Interaction volume radius: 10 \u00c5
Interaction volume height: 10 \u00c5
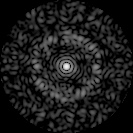
Disorder parameter: 0.8174